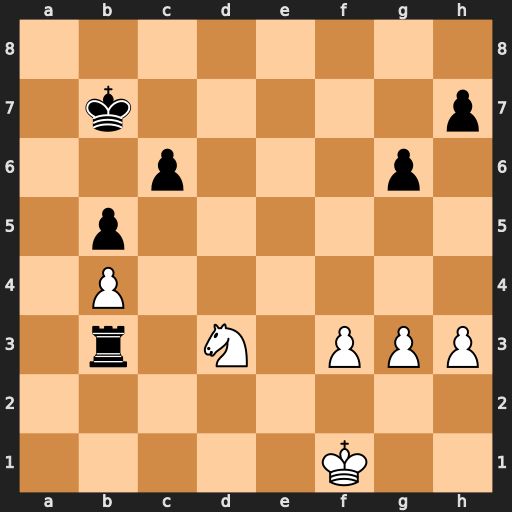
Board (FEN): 8/1k5p/2p3p1/1p6/1P6/1r1N1PPP/8/5K2
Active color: w
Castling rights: -
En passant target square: -
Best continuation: Nc5+ Kc8 Nxb3